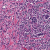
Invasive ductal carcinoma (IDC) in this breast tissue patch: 1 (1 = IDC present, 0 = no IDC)